Field crop: tomato
Growth stage: 2
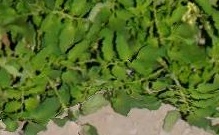
Species: tomato